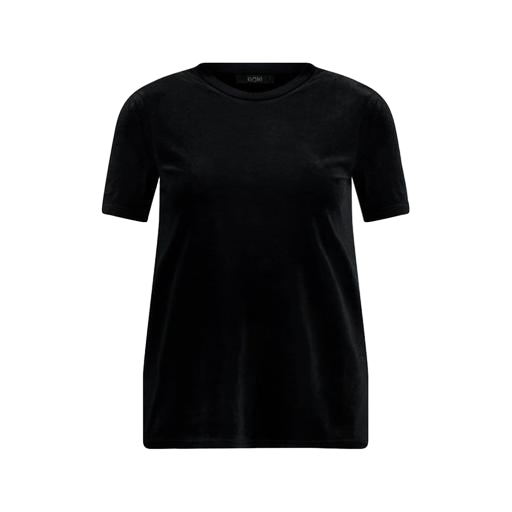
longline t-shirt, mid t-shirt, short-sleeve top, white background